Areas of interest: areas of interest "Botanical Garden"
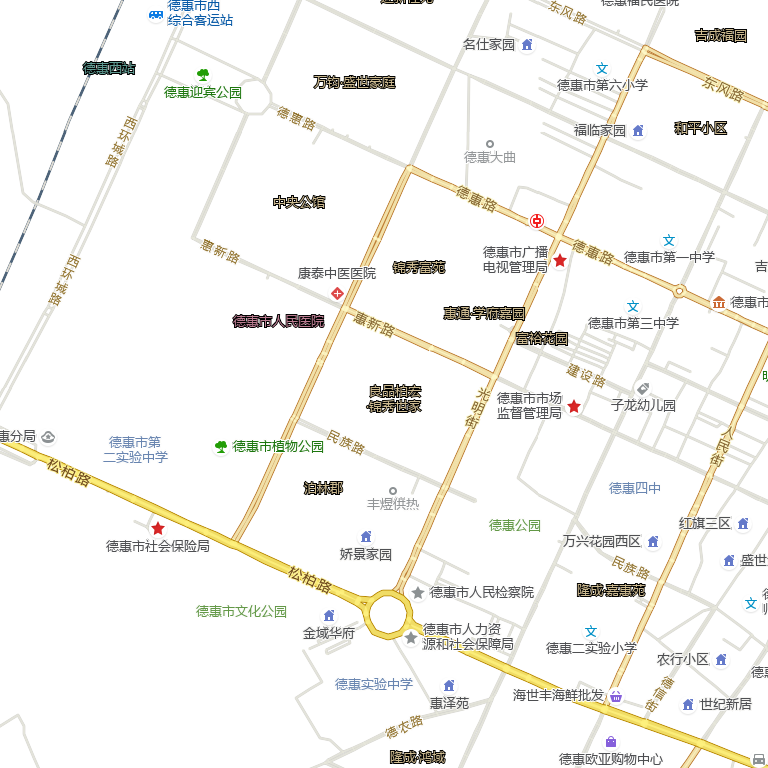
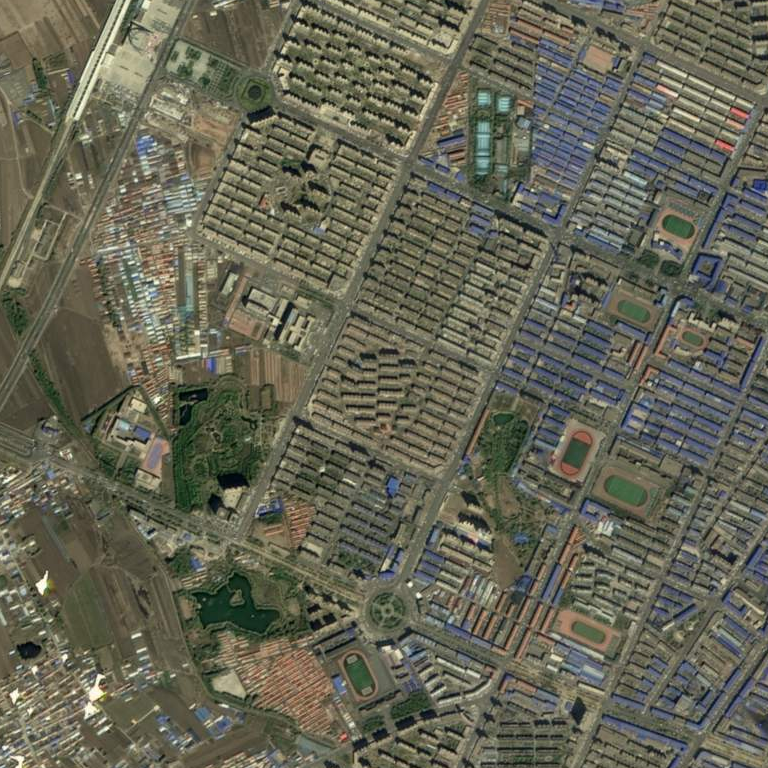